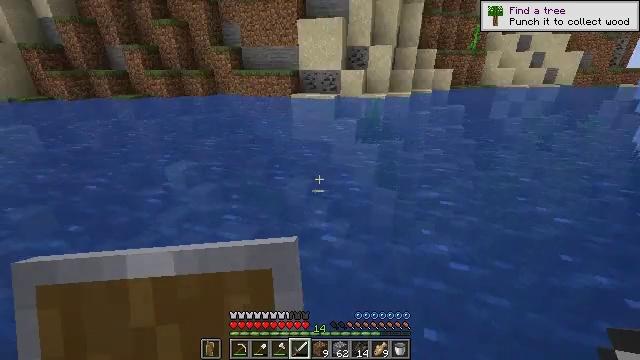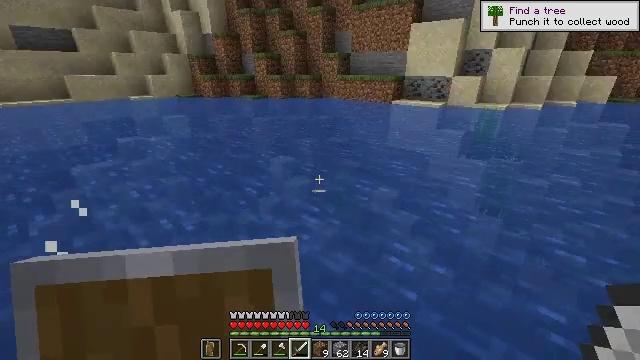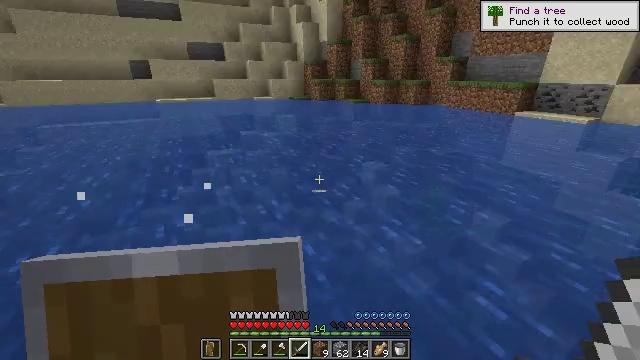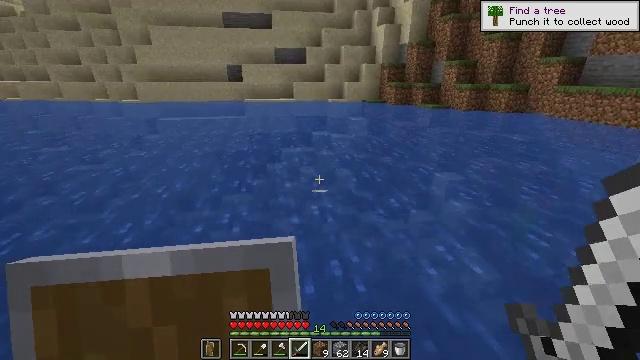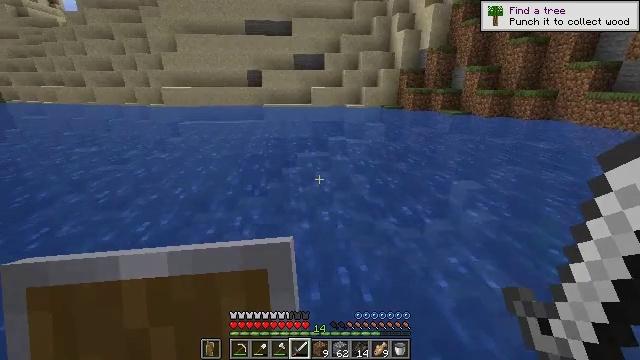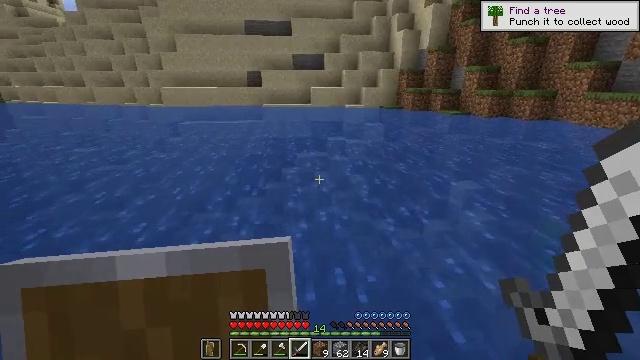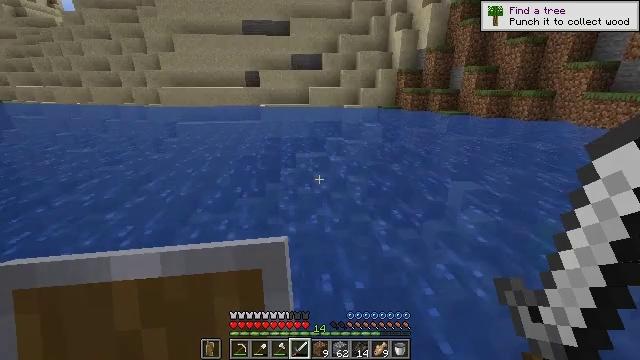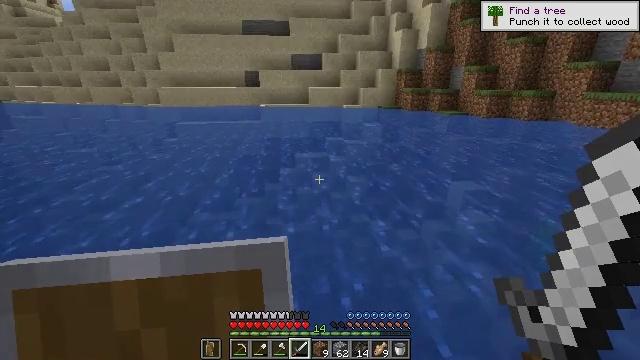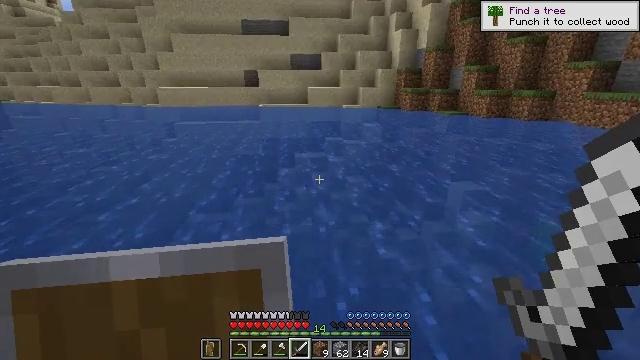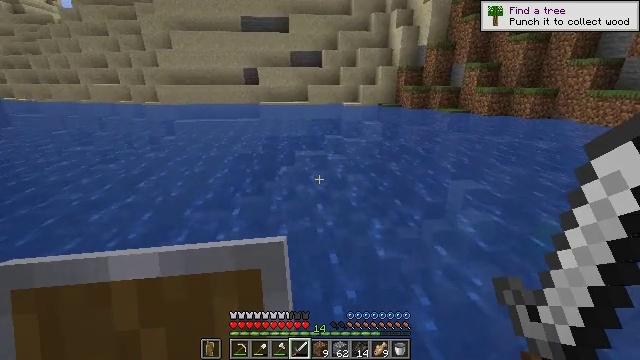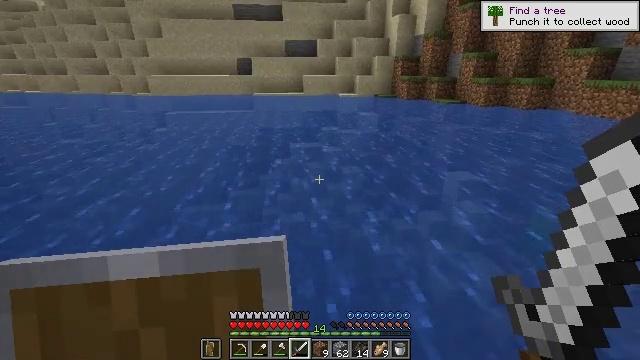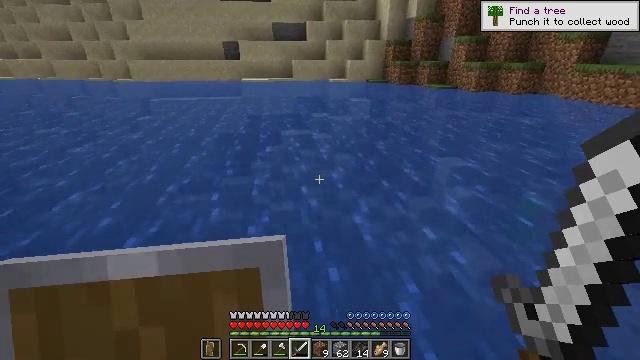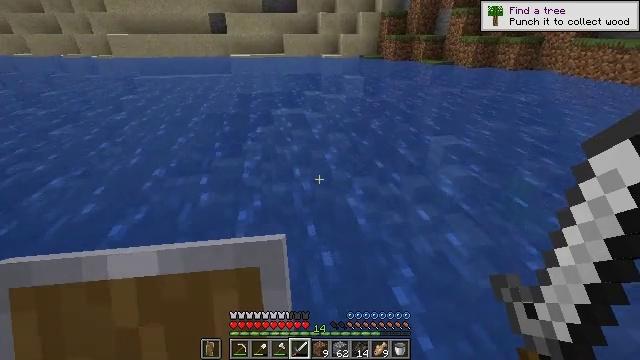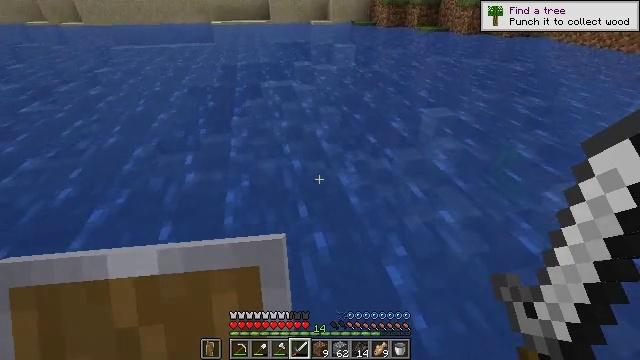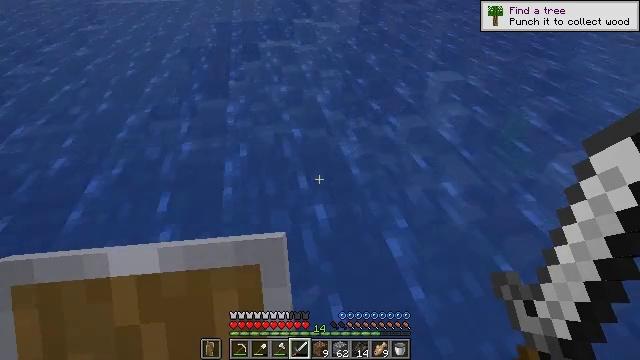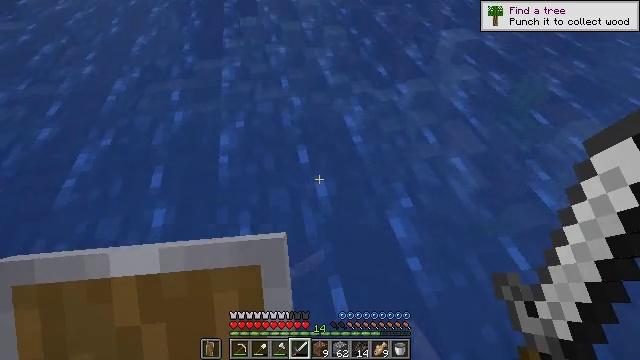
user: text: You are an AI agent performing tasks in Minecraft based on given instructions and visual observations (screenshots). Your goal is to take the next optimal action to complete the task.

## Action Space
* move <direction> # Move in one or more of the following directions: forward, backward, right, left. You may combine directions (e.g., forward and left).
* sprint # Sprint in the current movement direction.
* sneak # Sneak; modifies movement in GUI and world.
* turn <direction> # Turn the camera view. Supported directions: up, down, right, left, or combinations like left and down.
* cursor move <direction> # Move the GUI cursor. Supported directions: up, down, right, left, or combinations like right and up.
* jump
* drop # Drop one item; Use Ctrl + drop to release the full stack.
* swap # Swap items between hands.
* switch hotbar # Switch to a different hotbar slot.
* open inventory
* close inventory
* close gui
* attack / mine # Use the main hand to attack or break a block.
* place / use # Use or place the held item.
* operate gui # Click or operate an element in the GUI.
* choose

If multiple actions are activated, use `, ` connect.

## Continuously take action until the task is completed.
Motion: motion action
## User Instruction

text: Kill the cod.
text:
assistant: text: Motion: move forward and move right, turn left
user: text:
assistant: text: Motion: move forward and move right, turn left
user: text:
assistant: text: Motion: move forward and move right, turn left
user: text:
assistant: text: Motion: move forward and move right, turn left and up
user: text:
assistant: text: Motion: move forward
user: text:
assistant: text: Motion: move forward
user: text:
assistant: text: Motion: move forward
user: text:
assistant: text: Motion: move forward
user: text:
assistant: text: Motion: move forward
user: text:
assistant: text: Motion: move forward, turn down
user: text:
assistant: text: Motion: move forward, turn right and down
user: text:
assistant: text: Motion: move forward, turn right and down
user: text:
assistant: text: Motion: move forward, turn right and down
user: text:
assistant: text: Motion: move forward, turn down
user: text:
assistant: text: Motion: move forward, turn down
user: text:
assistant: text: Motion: move forward, turn left and down
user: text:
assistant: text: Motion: move forward, turn down
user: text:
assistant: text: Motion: move forward, turn left
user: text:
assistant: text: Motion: move forward, turn left
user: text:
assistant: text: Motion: move forward, turn left and up
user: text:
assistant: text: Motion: move forward, turn left and up
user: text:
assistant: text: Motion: move forward
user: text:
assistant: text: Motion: move forward
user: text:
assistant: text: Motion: move forward
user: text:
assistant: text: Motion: move forward
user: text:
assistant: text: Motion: move forward, turn down
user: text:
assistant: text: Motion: move forward, turn down
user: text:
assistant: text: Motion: move forward, turn right and down
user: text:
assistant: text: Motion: move forward, turn right and down
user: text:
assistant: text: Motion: move forward, turn right and down